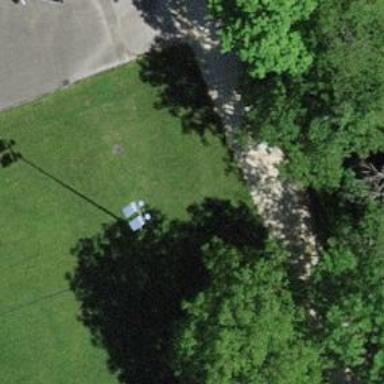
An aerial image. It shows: Mast structure.